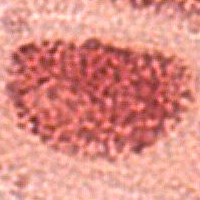
Label: prophase